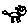
Label: cat